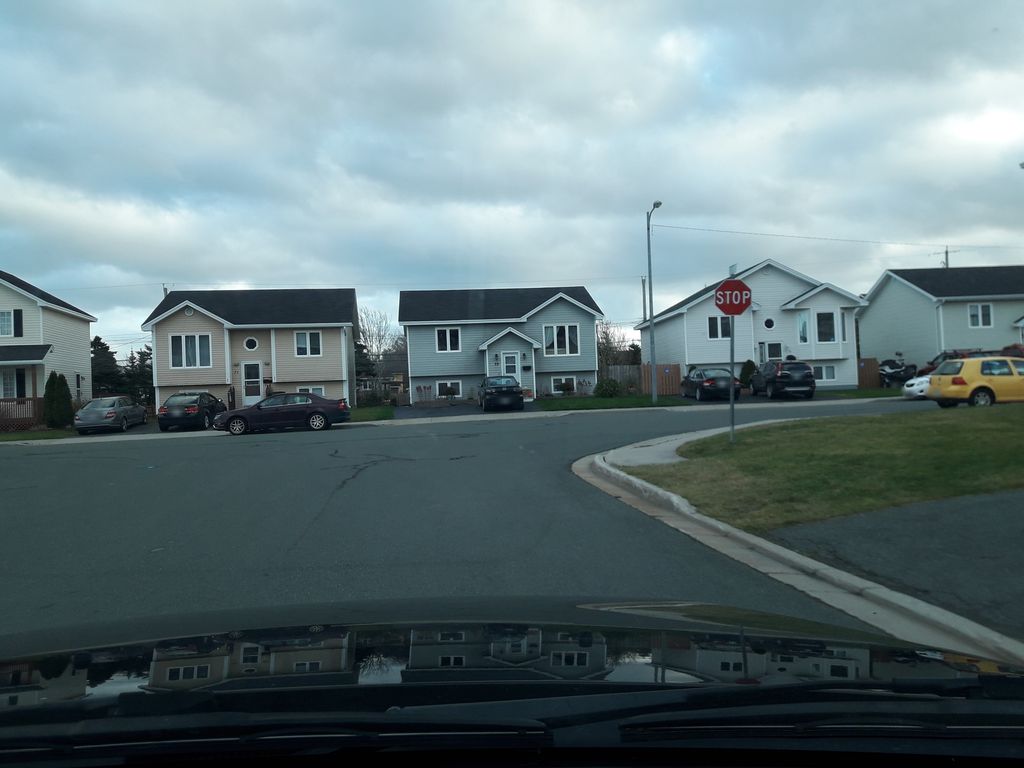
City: st_johns